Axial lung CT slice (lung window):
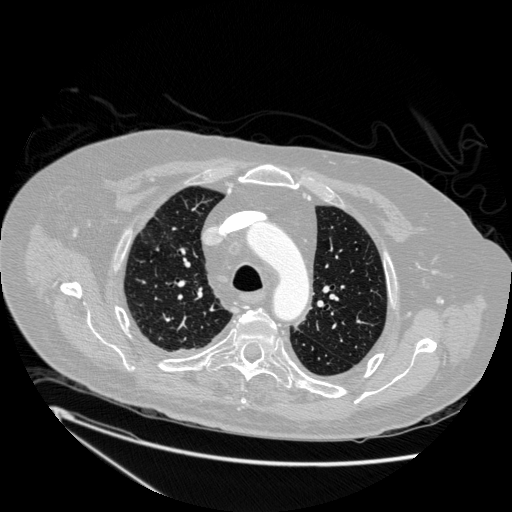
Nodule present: no